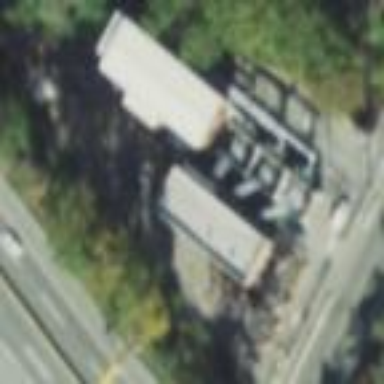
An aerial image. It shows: Power substation.